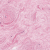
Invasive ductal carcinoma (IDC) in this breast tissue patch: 0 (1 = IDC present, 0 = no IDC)